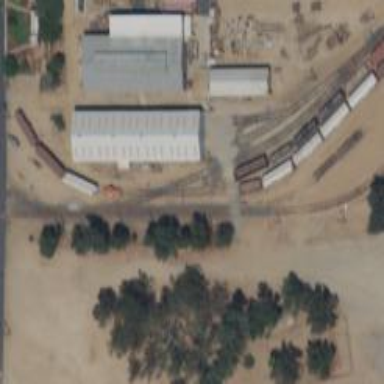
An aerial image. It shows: Preserved railway yard.